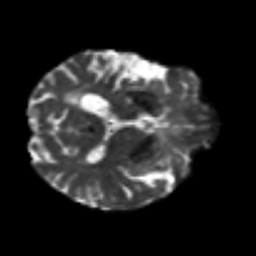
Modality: T2w
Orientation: axial
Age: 55
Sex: female
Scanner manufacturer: siemens
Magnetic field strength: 3 T
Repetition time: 7.3 s
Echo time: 0.087 s